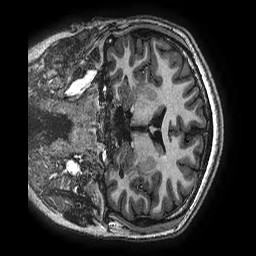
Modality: T1w
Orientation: coronal
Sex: female
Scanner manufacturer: ge
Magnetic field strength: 3 T
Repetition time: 0.00766 s
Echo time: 0.003476 s